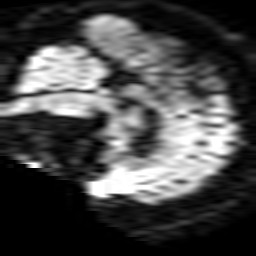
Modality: TRACE
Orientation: sagittal
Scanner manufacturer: philips
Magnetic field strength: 1.5 T
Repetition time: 3.104 s
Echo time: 0.06241 s